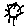
Label: sun